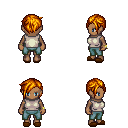
a pixel art fantasy rpg character, female body template, human, dark skin, white sleeveless shirt, teal pants, dark blonde pixie cut hairstyle, bracelets, brown slippers, four views (front, back, left, right), 2x2 character sprite sheet, small pixel art, hard edges, no anti-aliasing